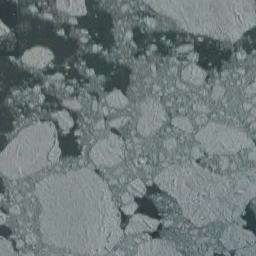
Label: sea_ice